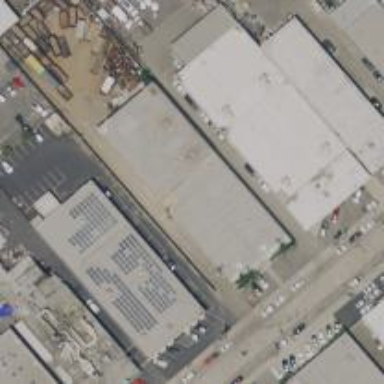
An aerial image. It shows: Industrial building.